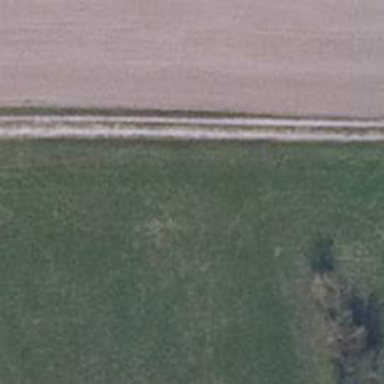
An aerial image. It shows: Grass track with grade 5 tracktype.